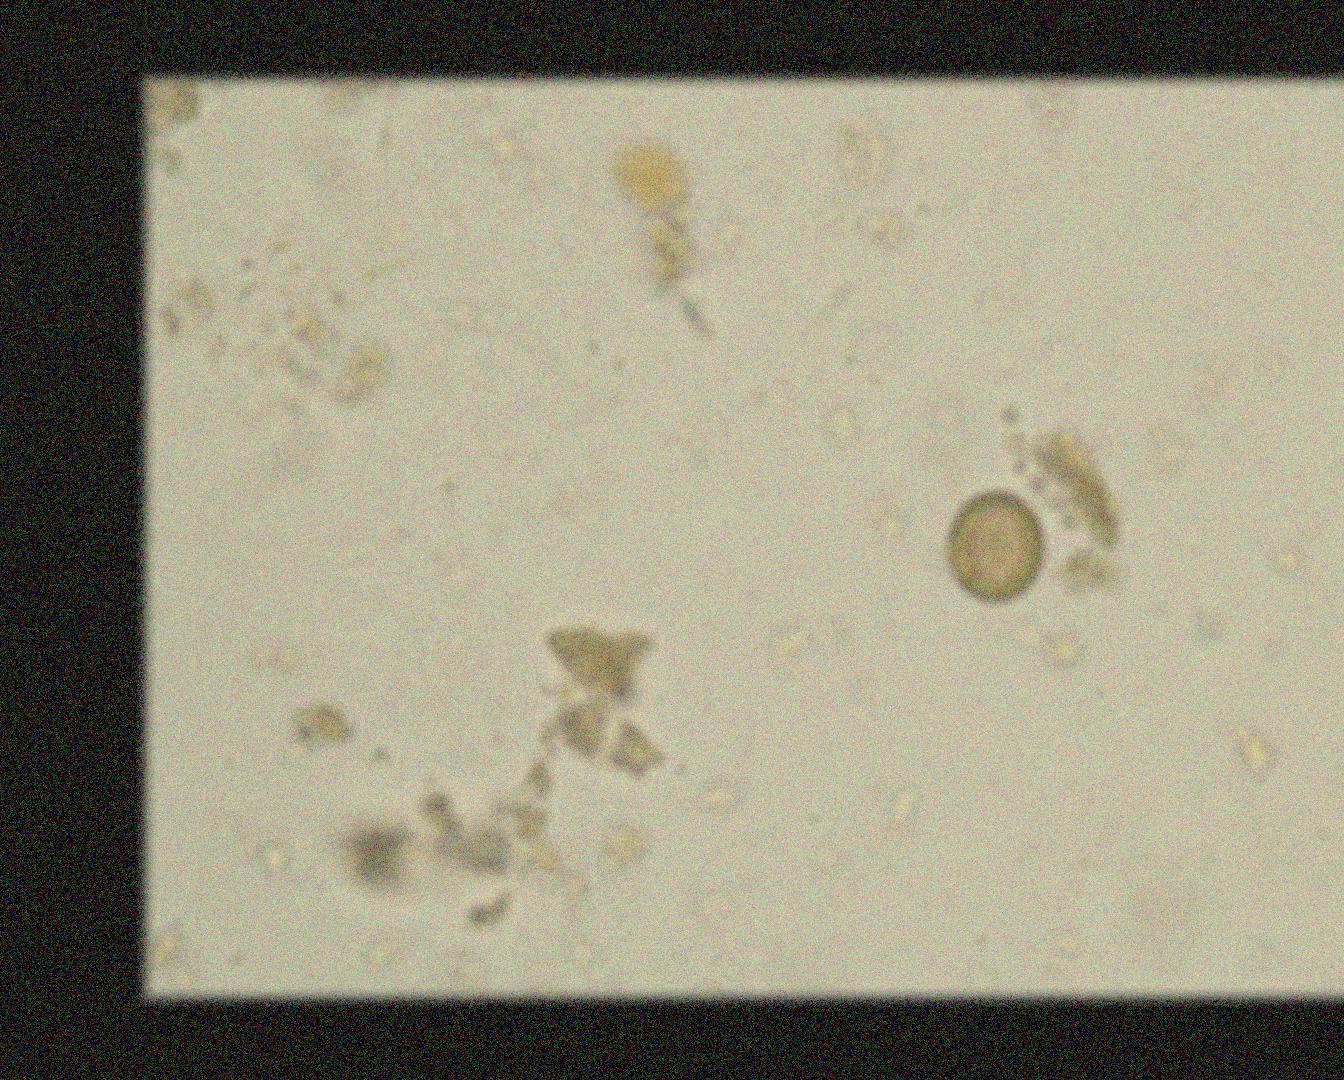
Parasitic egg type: Taenia spp. egg